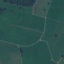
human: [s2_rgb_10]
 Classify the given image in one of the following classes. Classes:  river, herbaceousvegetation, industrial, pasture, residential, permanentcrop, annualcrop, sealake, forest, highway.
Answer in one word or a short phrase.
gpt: Pasture